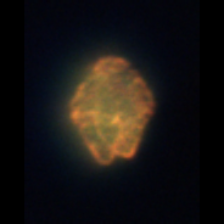
Taxon: Akashiwo
Group: Dinoflagellates